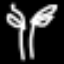
Label: palm tree